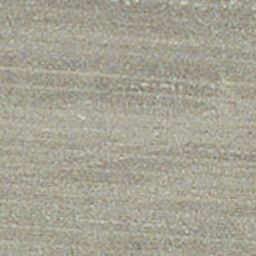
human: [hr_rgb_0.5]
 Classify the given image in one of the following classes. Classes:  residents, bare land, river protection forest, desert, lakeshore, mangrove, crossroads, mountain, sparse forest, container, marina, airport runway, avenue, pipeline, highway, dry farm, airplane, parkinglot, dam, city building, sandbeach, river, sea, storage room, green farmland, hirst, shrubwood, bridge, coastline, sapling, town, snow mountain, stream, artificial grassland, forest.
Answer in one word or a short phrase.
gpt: dry farm